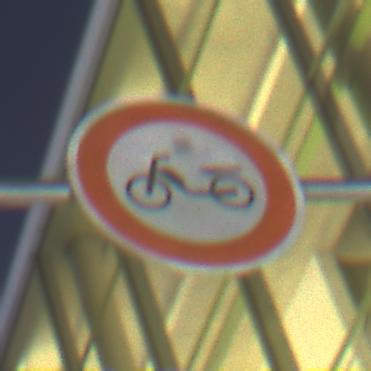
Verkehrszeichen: VerbotMofas
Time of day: Night
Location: Outdoor (Urban)
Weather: PartlyCloudy
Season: NotSpecified
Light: Artificial